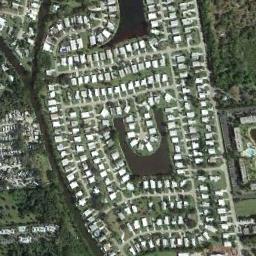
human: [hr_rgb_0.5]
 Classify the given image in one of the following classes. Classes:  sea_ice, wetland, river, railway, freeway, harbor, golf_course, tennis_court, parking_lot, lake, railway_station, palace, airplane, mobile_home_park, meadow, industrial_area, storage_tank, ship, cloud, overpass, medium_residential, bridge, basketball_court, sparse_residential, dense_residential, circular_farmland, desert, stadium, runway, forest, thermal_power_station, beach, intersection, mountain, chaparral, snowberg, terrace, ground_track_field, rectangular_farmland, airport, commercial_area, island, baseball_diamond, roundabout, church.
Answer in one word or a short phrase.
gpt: mobile_home_park